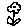
Label: flower